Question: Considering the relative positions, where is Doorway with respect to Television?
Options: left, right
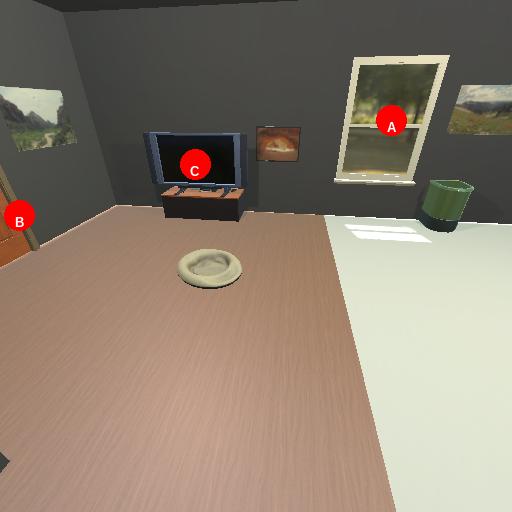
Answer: left